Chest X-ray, AP view. Patient: 34 years old, sex M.
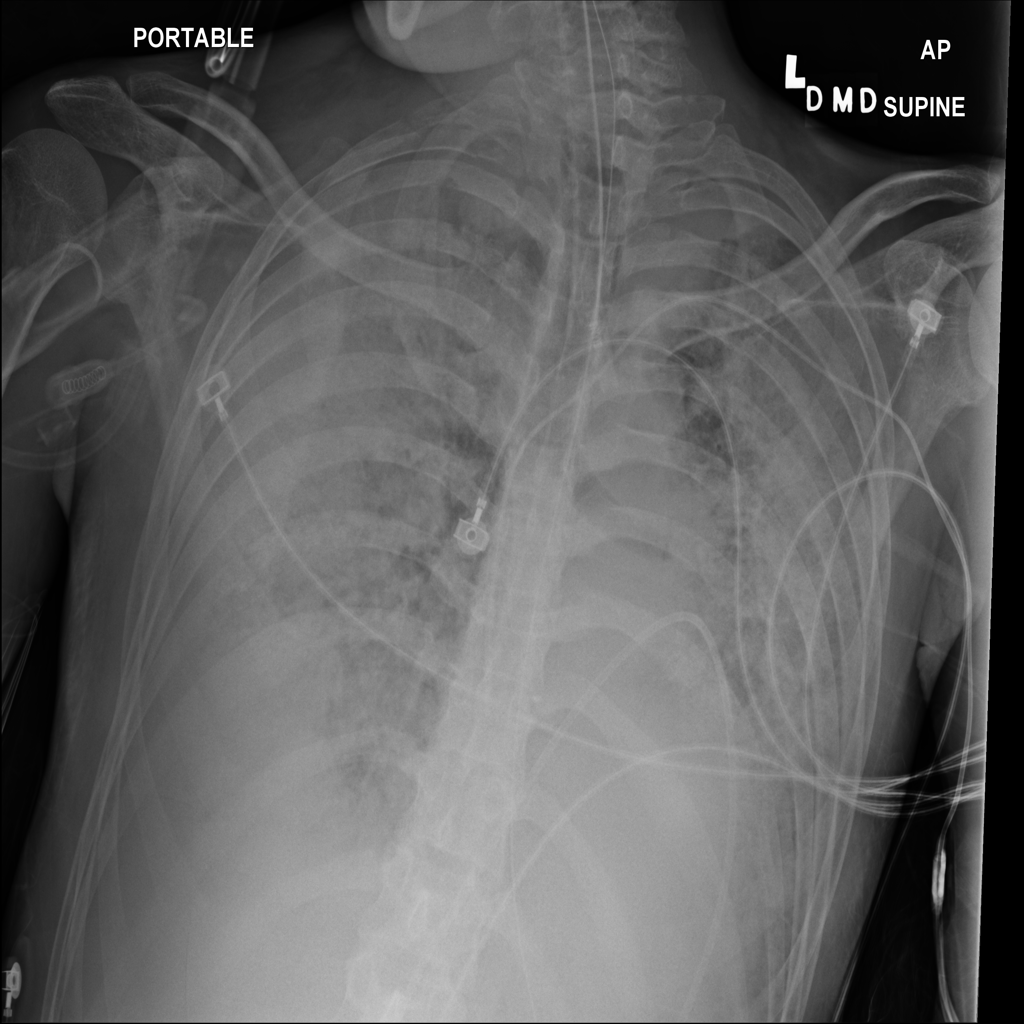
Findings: Infiltration